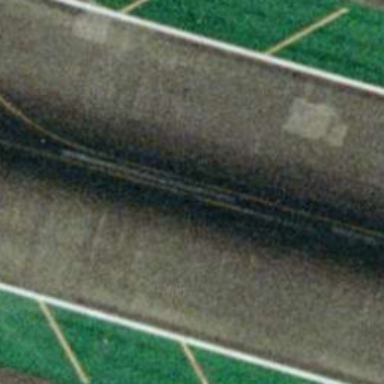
It is a straight runway with some mark lines on it .